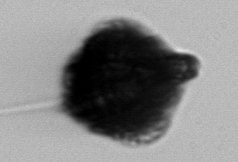
Label: Gonyaulax